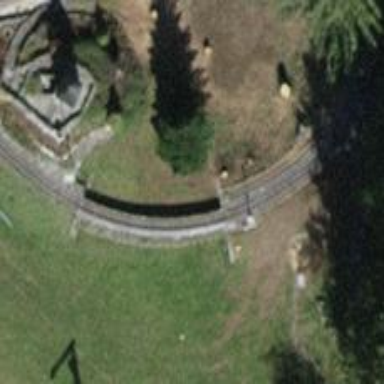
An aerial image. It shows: Miniature railway viaduct.